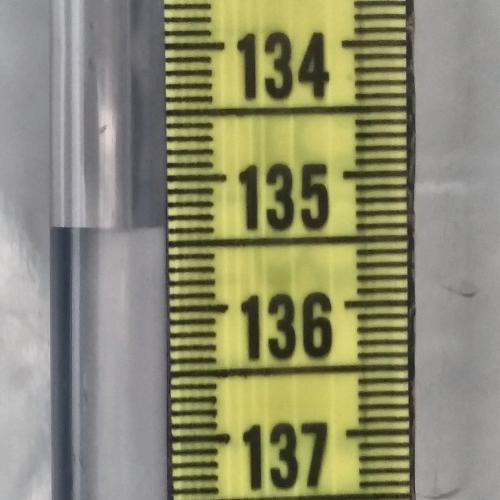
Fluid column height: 135.4 cm